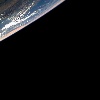
Label: space